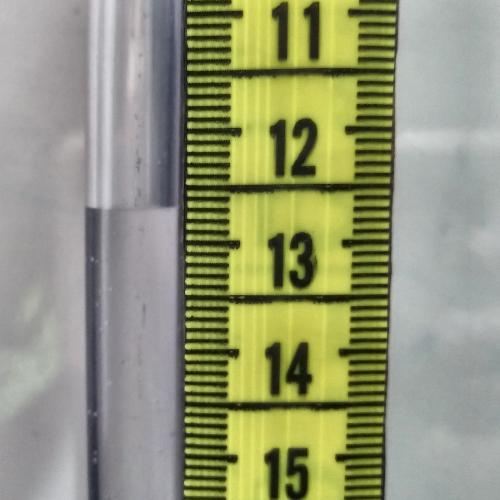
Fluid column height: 12.7 cm